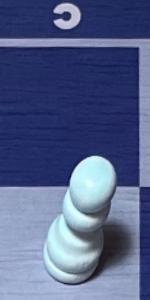
Label: Pawn_White